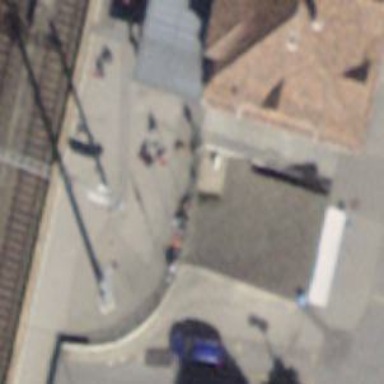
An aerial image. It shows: Flagpole structure.